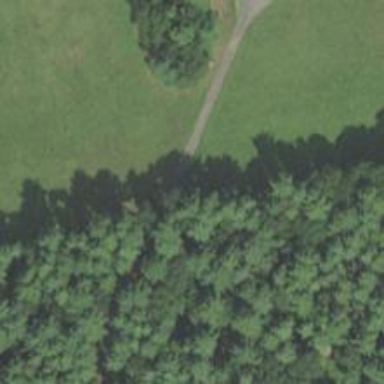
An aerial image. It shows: Driveway leading to service road.